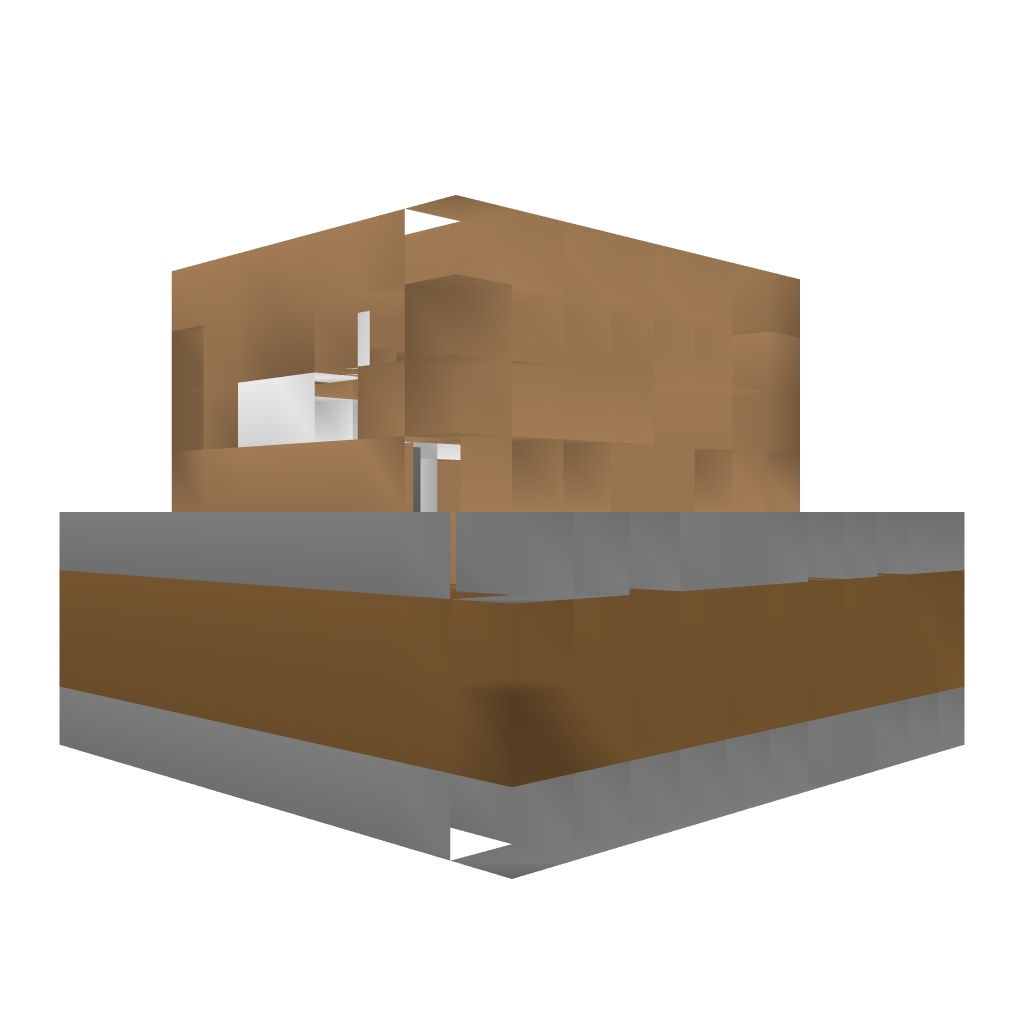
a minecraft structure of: Simple House cube house no roof 50% earth below house